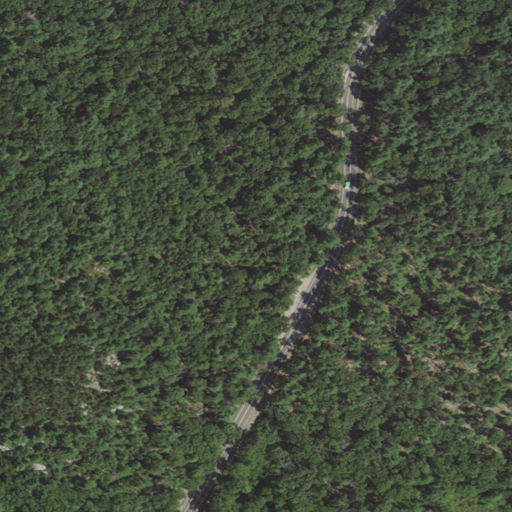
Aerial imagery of mountains in Massachusetts named Blue Hill Range containing mixed forest, deciduous forest, evergreen forest, open development, low intensity development, medium intensity development, and woody wetlands